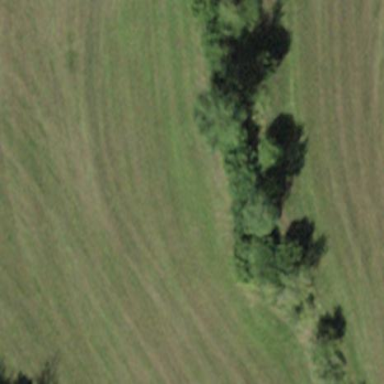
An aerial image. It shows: Woodland area dominated by broadleaved trees.